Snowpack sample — Snodgrass Mountain, Crested Butte, Colorado (2/4/25, 12:06 PM MST)
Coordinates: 38.923, -106.968
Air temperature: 35 °F
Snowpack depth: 80 cm
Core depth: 60 cm
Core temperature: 32 °F
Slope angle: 14°, slope face: 78°
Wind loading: low
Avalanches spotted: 0
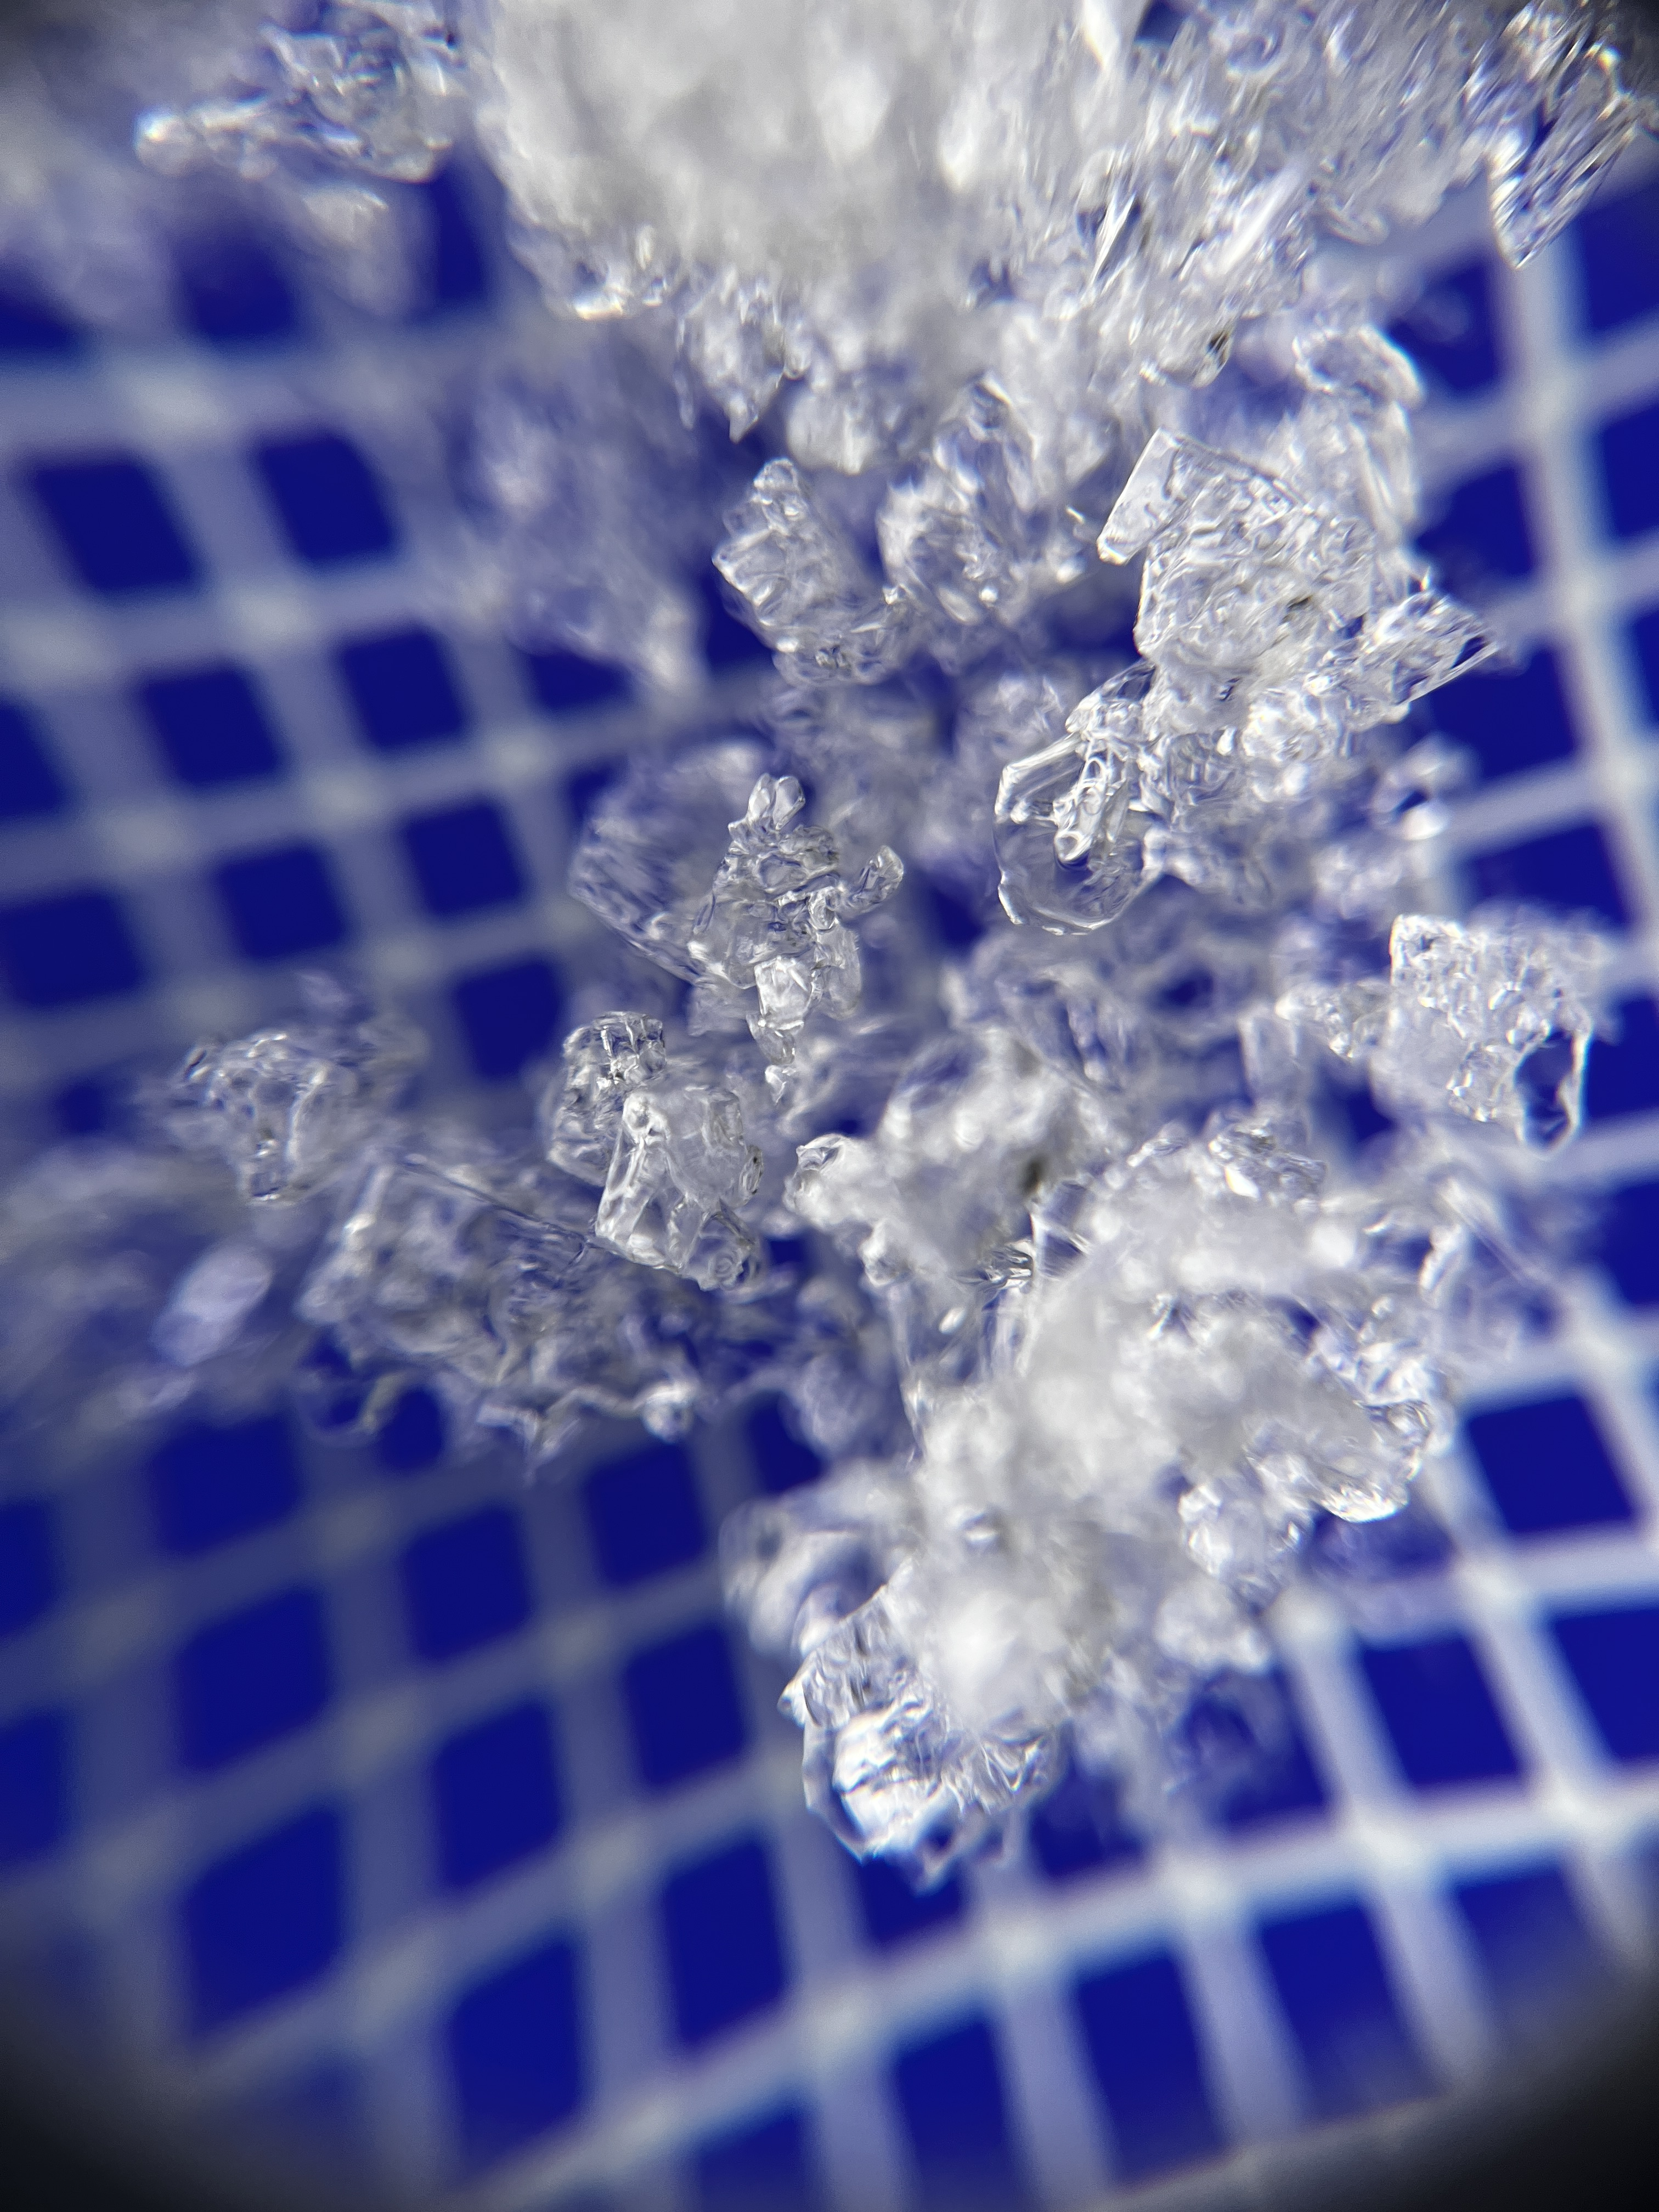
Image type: magnified_profile
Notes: No avalanches nearby, unusually warm weather for the last month reported by residents, Collected 25 yards from treeline